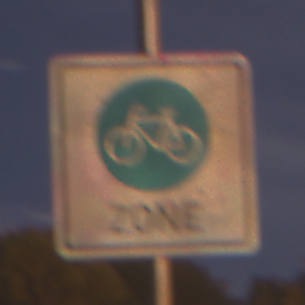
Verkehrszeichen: BeginnFahrradzone
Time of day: Night
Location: Outdoor (Suburban)
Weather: PartlyCloudy
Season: NotSpecified
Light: Artificial